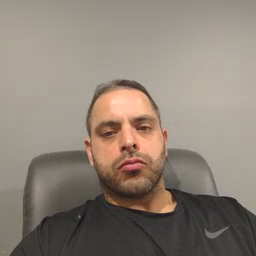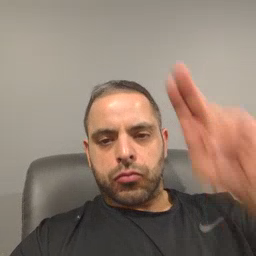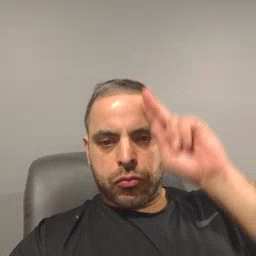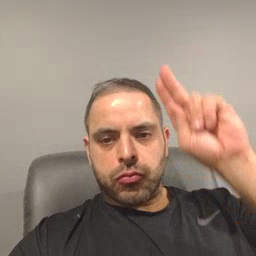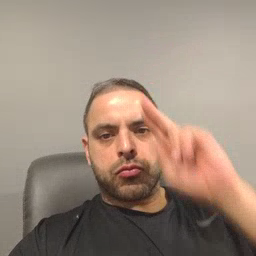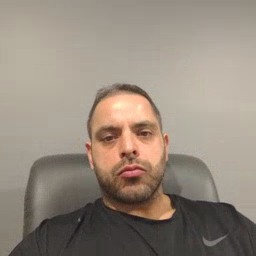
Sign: uncle